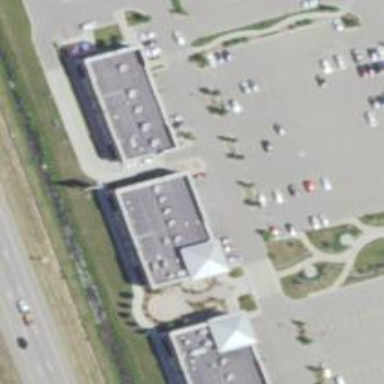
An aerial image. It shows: Fitness centre on leisure land.